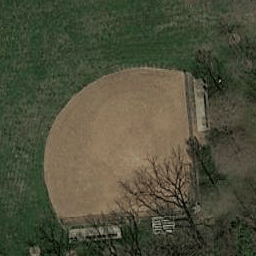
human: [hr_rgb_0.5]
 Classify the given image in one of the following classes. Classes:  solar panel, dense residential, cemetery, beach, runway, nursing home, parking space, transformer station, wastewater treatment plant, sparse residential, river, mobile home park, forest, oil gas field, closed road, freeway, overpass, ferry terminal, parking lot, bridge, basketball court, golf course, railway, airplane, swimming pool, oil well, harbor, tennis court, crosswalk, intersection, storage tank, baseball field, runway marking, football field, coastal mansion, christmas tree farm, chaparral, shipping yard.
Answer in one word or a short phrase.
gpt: baseball field